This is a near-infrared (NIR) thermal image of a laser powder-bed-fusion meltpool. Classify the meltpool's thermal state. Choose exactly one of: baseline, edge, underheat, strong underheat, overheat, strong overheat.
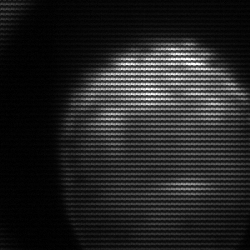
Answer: edge